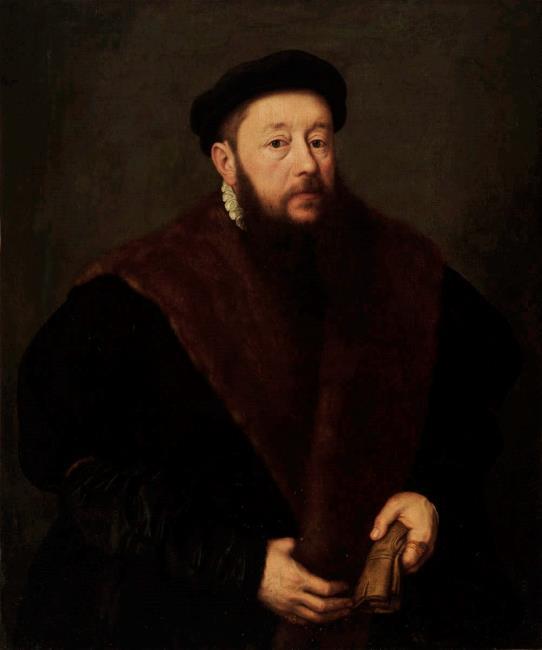
Title: Portrait of a man, possibly Paulus I Behaim (1519-1668)
Artist: Nicolas de Neufchâtel Peltzer 1926
Earliest date: 1561
Latest date: 1561
Genre: painting
Iconography: Gloves
Keywords: man's portrait, three-quarter length, head to the right, body facing right, facing front, glove/gloves in hand, beard, beret, fur collar, small ruff